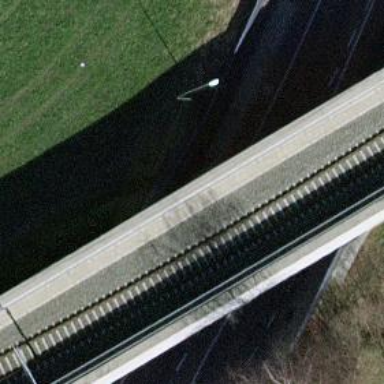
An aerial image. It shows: Bridge over electrified railway track with main line and contact line.